You are looking at a signal-to-image encoding: consecutive vibration samples arranged as the rows of a grayscale square. What is the most likely bearing condition (normal, inner_race, outer_race, ball)?
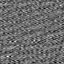
Answer: outer_race